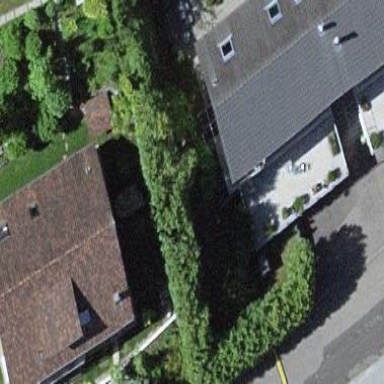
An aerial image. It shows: Semi-detached house.